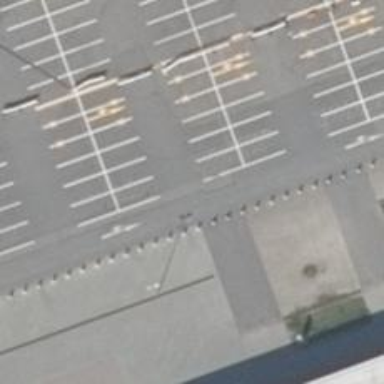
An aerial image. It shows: Asphalt parking aisle road.